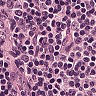
Metastatic tissue present: no